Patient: sex M, age 44
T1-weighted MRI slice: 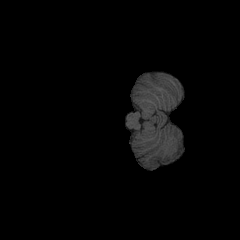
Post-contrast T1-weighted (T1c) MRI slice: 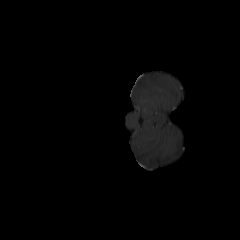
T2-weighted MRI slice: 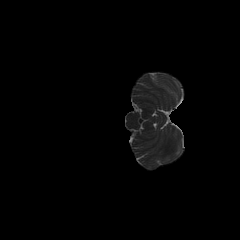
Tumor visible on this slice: no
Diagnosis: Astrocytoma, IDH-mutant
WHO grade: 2